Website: walmart
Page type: account-dashboard
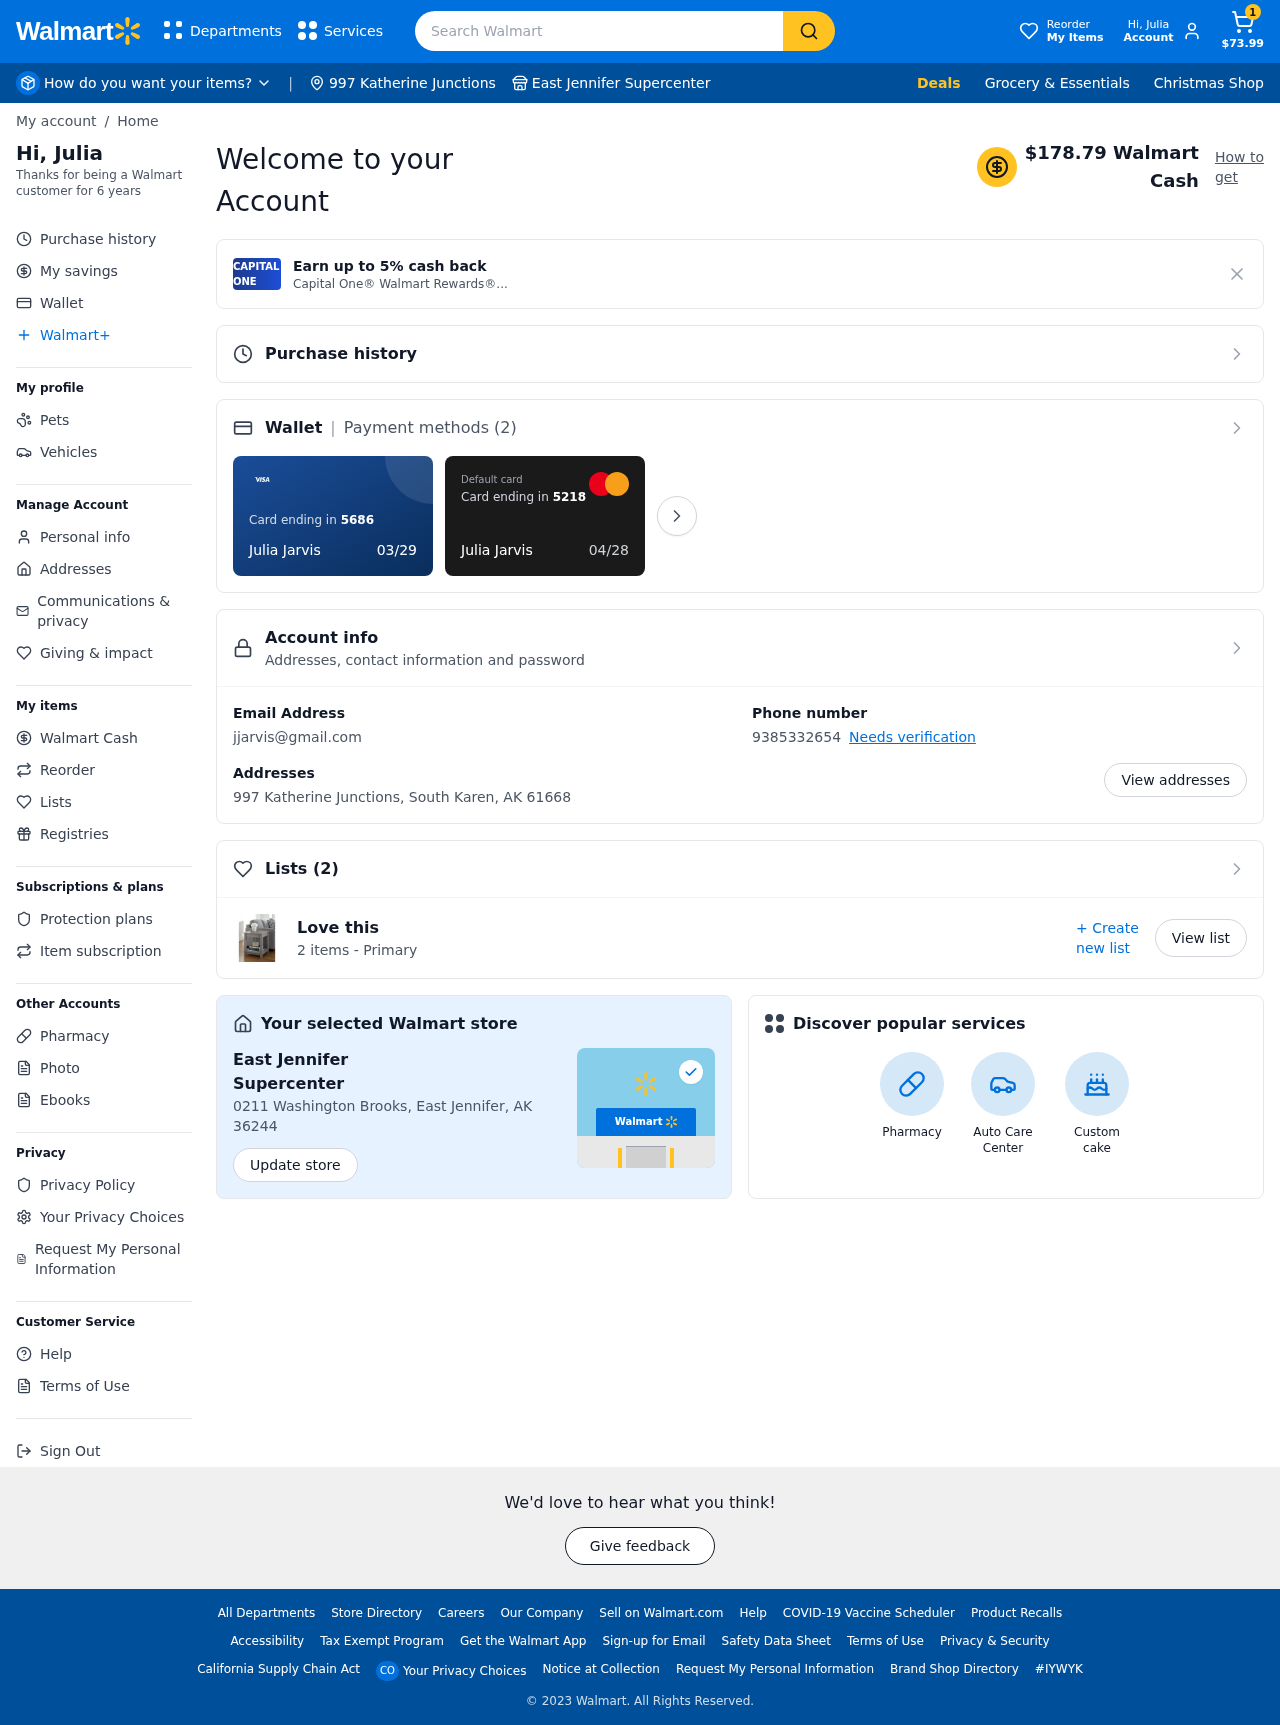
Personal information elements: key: PII_CARD_EXPIRY
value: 03/29
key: PII_CARD_LAST4
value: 5686
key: PII_EMAIL
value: jjarvis@gmail.com
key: PII_FIRSTNAME
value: Julia
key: PII_FULLNAME
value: Julia Jarvis
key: PII_LOCATION1_CITY
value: East Jennifer Supercenter
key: PII_LOCATION1_CITY
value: East Jennifer
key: PII_LOCATION1_CITY_STATE_ZIP
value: East Jennifer, AK 36244
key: PII_LOCATION1_STREET
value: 0211 Washington Brooks
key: PII_PHONE
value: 9385332654
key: PII_STREET
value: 997 Katherine Junctions
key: PII_FIRSTNAME2
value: Julia
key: PII_FIRSTNAME3
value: Julia
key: PII_FIRSTNAME_DERIVED
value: Julia
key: PII_WALMART_CASH
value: $178.79
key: PII_CARD_LAST42
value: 5218
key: PII_LASTNAME
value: Jarvis
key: PII_FULLNAME2
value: Julia Jarvis
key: PII_FULLNAME3
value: Julia Jarvis
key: PII_LASTNAME2
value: Jarvis
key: PII_LASTNAME3
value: Jarvis
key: PII_LASTNAME_DERIVED
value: Jarvis
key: PII_FULLNAME_DERIVED
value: Julia Jarvis
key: PII_NAME_FULL_DERIVED
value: Julia Jarvis
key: PII_CARD_EXPIRY2
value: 04/28
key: PII_CITY_STATE_ZIP
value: South Karen, AK 61668
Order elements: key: ORDER_NUM_ITEMS
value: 1
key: ORDER_SUBTOTAL
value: $73.99
Search elements: key: HEADER_SEARCH
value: Search Walmart